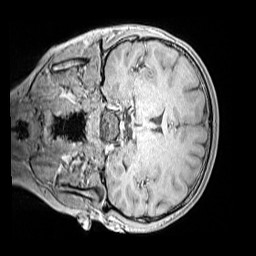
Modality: MP2RAGE
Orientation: coronal
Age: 13
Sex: female
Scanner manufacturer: siemens
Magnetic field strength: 3 T
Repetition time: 4 s
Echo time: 0.00299 s